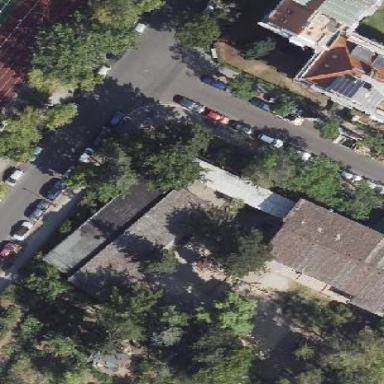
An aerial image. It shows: Kindergarten building.